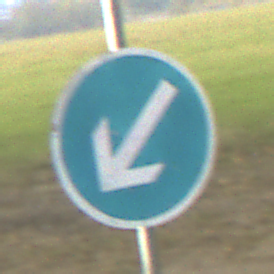
Verkehrszeichen: VorgeschriebeneVorbeifahrtLinks
Umgebung: Outdoor, Suburban
Tageszeit: SunriseSunset
Wetter: PartlyCloudy
Licht: Natural
Jahreszeit: NotSpecified
Kontrast: MediumContrast